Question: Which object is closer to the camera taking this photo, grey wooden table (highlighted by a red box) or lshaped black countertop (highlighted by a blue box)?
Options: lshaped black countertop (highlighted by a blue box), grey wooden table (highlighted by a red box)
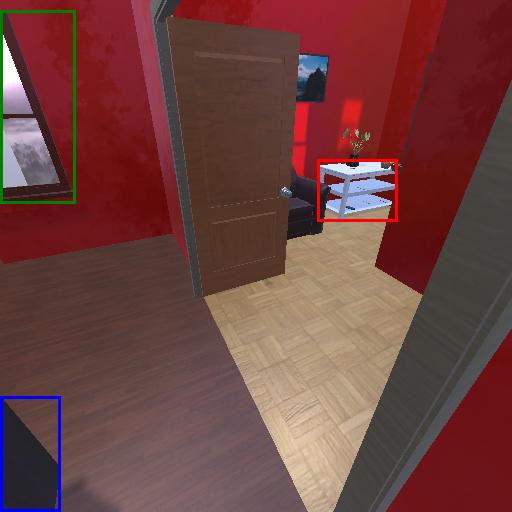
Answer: lshaped black countertop (highlighted by a blue box)